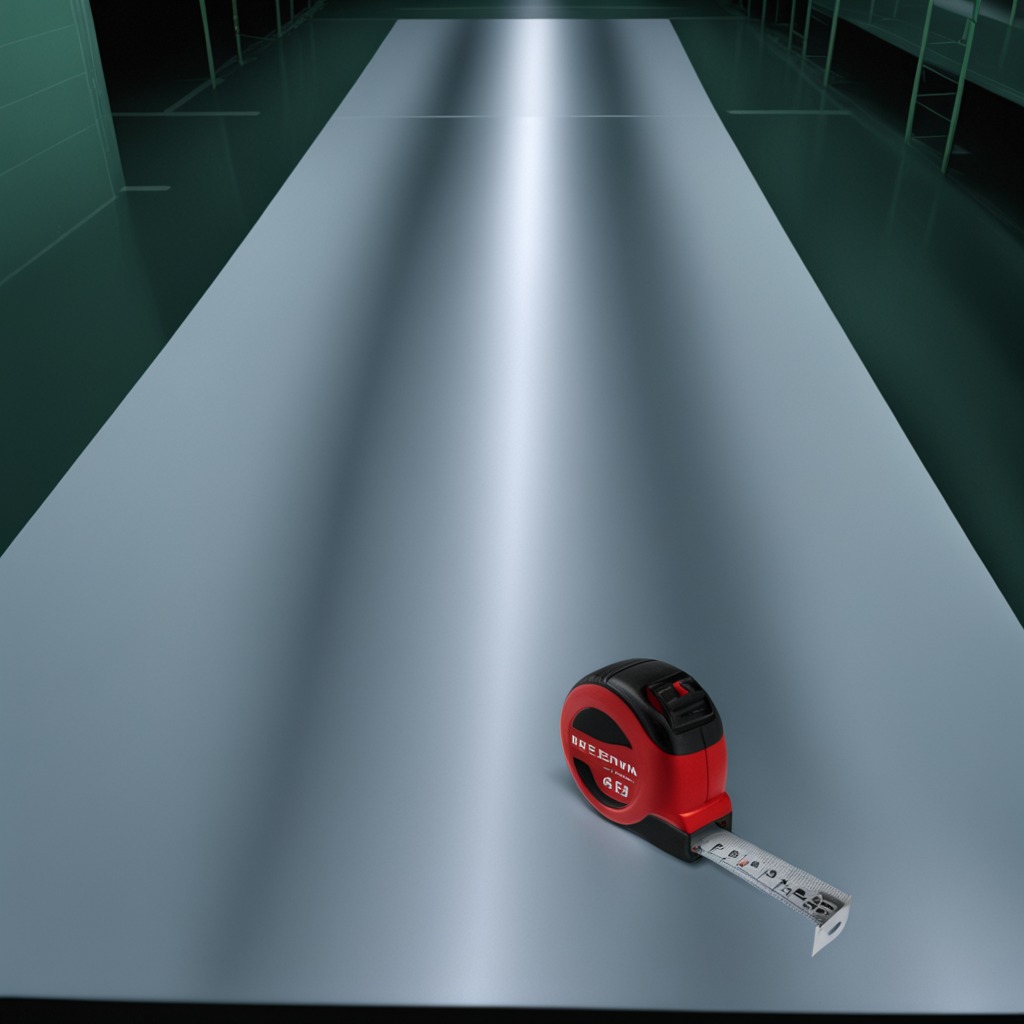
A measuring tape is lying on a clean empty table in a railway signal maintenance room lit by harsh overhead fluorescents.